【题型】解答题　【知识点】解析几何　【难度】easy
已知实数 $x$，$y$ 满足 $2x+y=8$，且 $2 \le x \le 3$.

\vspace{0.3cm}

\noindent (1) 求 $\frac{y}{x}$ 的取值范围；

\noindent (2) 求 $\frac{y+1}{x+1}$ 的取值范围.
【解答】

\noindent \textbf{【答案】} (1)$\left[\dfrac{2}{3},2\right]$
\noindent (2)$\left[\dfrac{3}{4},\dfrac{5}{3}\right]$

\vspace{0.2cm}
\noindent \textbf{【分析】} （1）由题意画出图形，再由$\dfrac{y}{x}$的几何意义为线段$AB$上的点与定点$O(0,0)$连线的斜率，即可求出$\dfrac{y}{x}$的取值范围；
\noindent （2）由题意画出图形，再由$\dfrac{y+1}{x+1}$的几何意义为线段$AB$上的点与定点$N(-1,-1)$连线的斜率，即可求出$\dfrac{y+1}{x+1}$的取值范围．

\vspace{0.2cm}
\noindent \textbf{【详解】} （1）

如图，由于点$P(x,y)$满足关系式$2x+y=8$，且$2\leq x\leq 3$，
所以点$P$在线段$AB$上移动，且$A,B$两点的坐标分别为$A(2,4)$，$B(3,2)$．
由于$\dfrac{y}{x}$的几何意义是直线$OP$的斜率，且$k_{OA}=2$，$k_{OB}=\dfrac{2}{3}$，
所以$\dfrac{y}{x}$的取值范围是$\left[\dfrac{2}{3},2\right]$．

\noindent （2）

因为$\dfrac{y+1}{x+1}=\dfrac{y-(-1)}{x-(-1)}$的几何意义是过$P(x,y)$，$N(-1,-1)$两点的直线的斜率，
由题意可知点$P$在线段$AB$上移动，且$A,B$两点的坐标分别为$A(2,4)$，$B(3,2)$．
则$k_{NA}=\dfrac{5}{3}$，$k_{NB}=\dfrac{3}{4}$，所以$\dfrac{3}{4}\leq\dfrac{y+1}{x+1}\leq\dfrac{5}{3}$．
所以$\dfrac{y+1}{x+1}$的取值范围为$\left[\dfrac{3}{4},\dfrac{5}{3}\right]$．

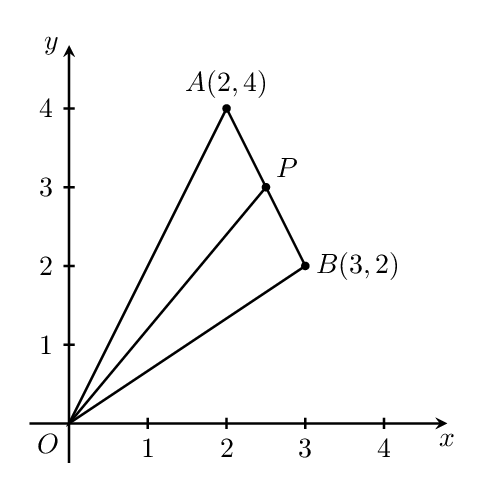
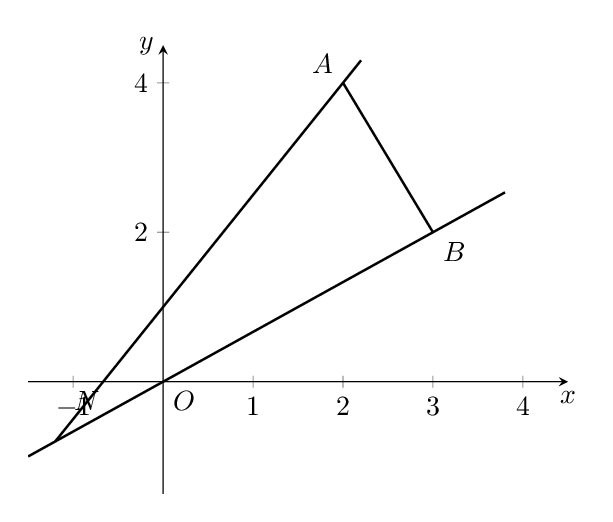